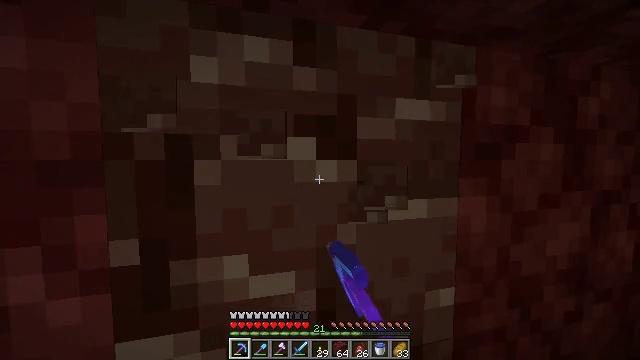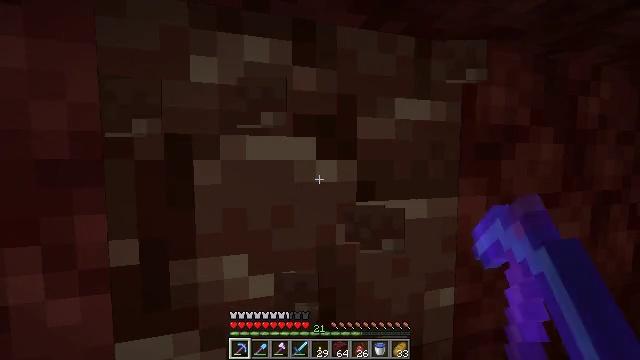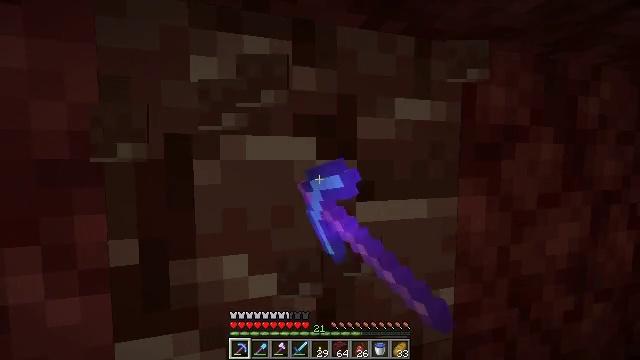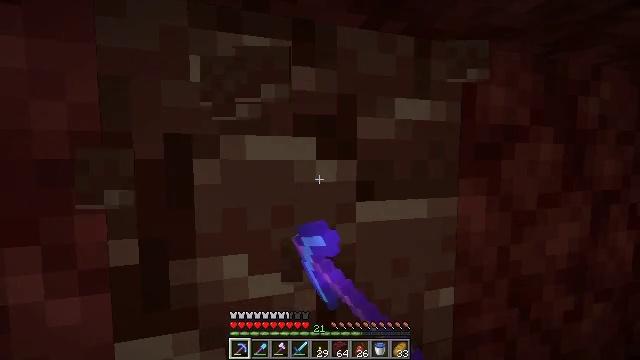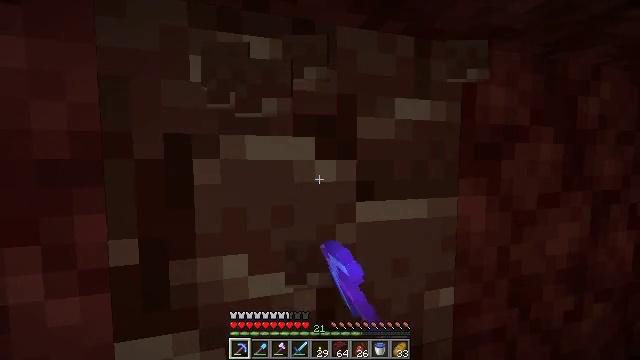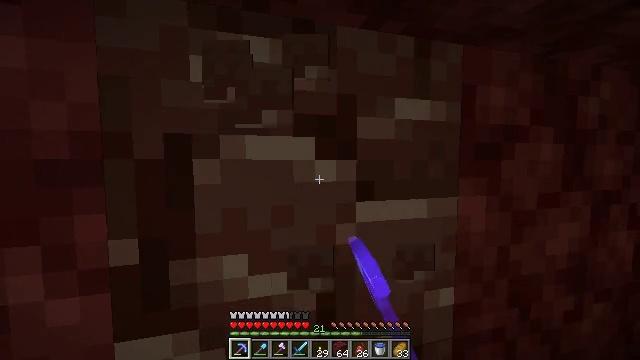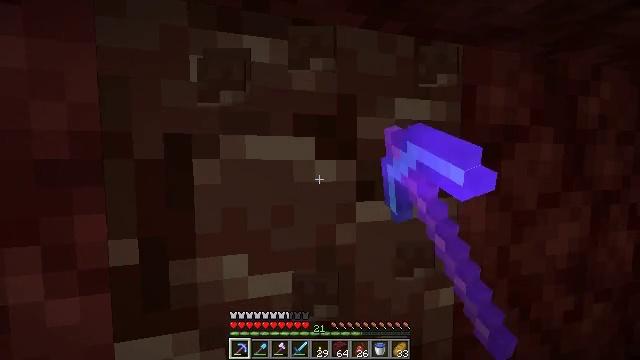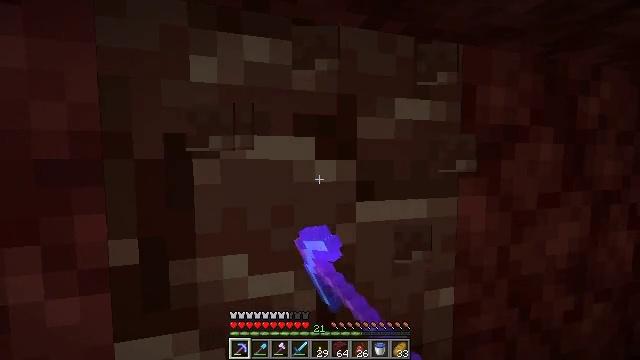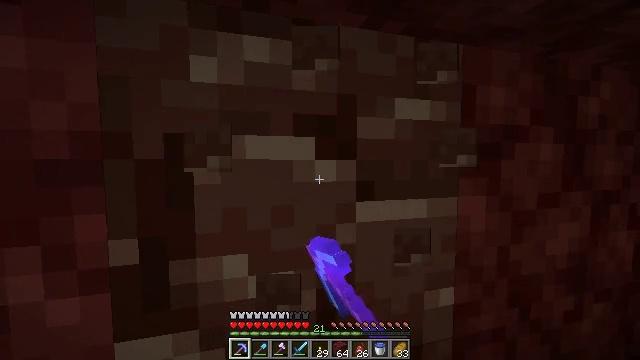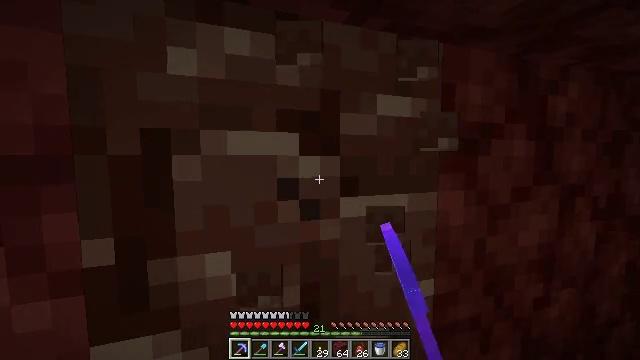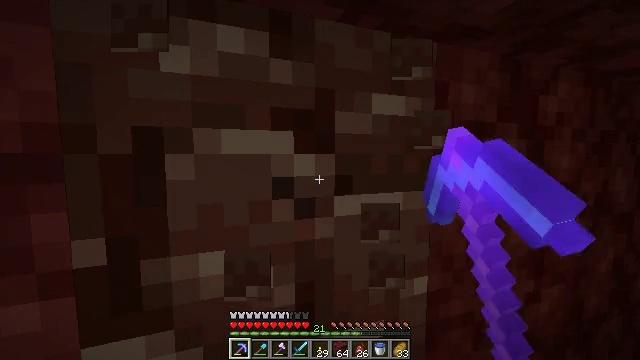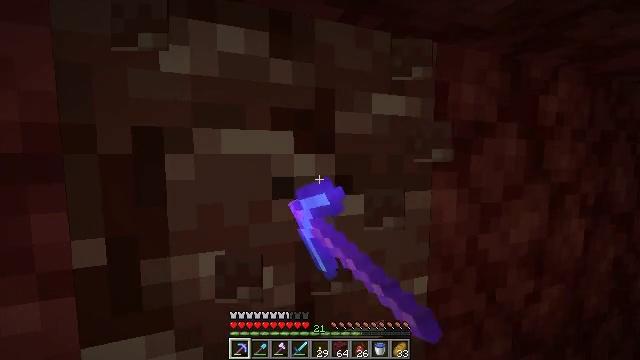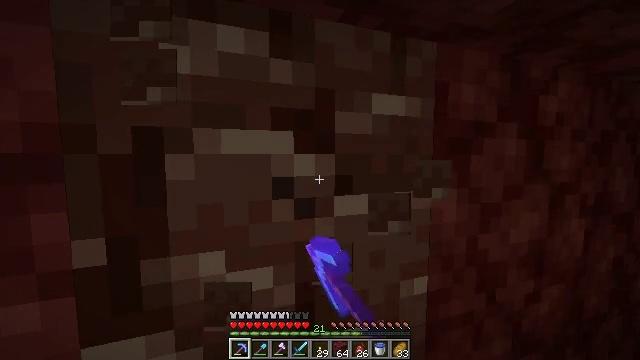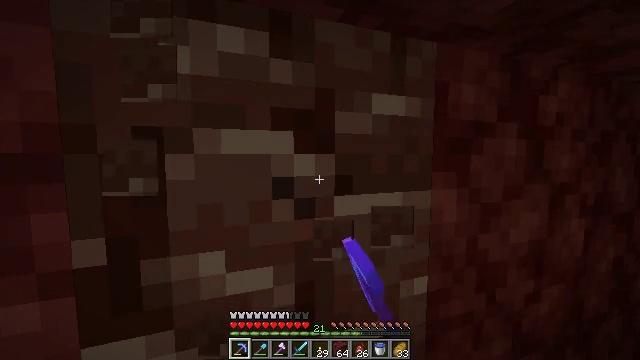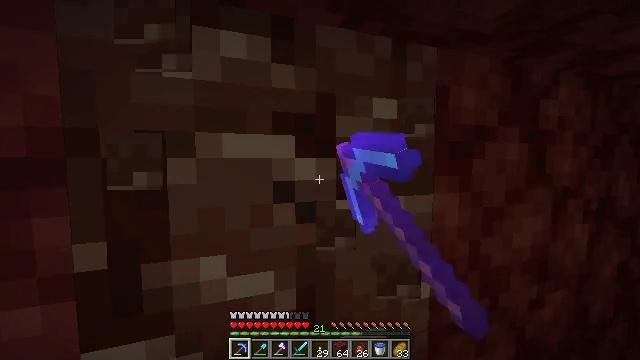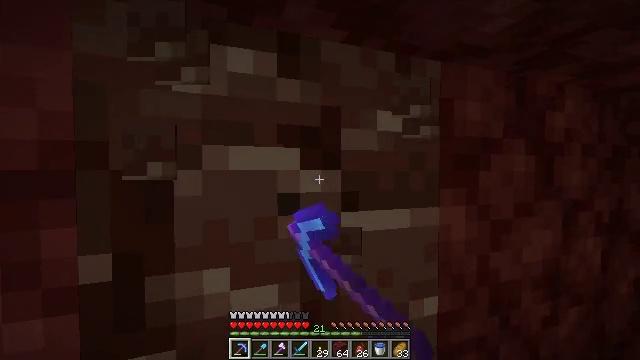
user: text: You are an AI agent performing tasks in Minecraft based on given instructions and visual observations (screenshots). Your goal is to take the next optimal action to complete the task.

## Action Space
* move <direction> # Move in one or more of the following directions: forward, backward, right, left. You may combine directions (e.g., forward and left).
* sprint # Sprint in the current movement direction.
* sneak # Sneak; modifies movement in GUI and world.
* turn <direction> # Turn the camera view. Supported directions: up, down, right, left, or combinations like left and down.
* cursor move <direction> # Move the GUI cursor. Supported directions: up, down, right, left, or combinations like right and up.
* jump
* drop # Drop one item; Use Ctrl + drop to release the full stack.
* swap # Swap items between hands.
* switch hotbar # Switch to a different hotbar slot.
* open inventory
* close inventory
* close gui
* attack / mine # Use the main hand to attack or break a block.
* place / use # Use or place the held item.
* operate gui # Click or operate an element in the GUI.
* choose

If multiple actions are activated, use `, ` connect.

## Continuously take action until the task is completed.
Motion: motion action
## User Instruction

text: Collect ancient debris for Netherite crafting.
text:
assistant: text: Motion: attack / mine
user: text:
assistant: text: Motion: attack / mine
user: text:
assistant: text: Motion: attack / mine
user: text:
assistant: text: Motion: attack / mine
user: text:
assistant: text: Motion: attack / mine
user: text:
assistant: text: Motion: attack / mine
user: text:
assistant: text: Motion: attack / mine
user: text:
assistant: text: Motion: attack / mine
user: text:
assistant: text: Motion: turn right, attack / mine
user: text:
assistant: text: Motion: turn right, attack / mine
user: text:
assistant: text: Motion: attack / mine
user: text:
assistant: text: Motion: attack / mine
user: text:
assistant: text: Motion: attack / mine
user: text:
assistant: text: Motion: attack / mine
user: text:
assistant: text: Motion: turn left and up, attack / mine
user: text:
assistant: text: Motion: turn up, attack / mine
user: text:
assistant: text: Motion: turn up, attack / mine
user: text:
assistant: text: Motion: attack / mine
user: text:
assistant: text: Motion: attack / mine
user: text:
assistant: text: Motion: attack / mine
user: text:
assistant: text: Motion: attack / mine
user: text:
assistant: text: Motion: turn up, attack / mine
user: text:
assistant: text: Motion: attack / mine
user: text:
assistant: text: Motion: attack / mine
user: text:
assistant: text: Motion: attack / mine
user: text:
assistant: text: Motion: attack / mine
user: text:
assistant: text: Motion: attack / mine
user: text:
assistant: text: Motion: attack / mine
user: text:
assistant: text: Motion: turn down, attack / mine
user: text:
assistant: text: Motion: turn down, attack / mine